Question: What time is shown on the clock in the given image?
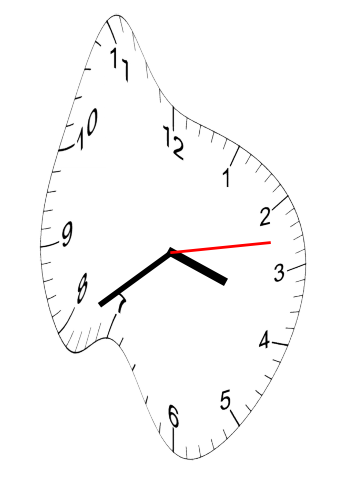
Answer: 03:39:13